Question: I am trying to draw a vertical line that is anchored to a point. I tried to use the height of my Y axis which is fixed to draw the line, but it wasn't centered correctly. So right now I have an infinite line, but that I want is the line to just fill the graph like so

'''
VerticalLineAnnotation lineannot = new VerticalLineAnnotation();
lineannot.AnchorDataPoint = chart.Series[item].Points.Last();
lineannot.LineColor = Color.Red;
lineannot.Width = 3;
lineannot.Visible = true;
lineannot.IsInfinitive = true;
chart.Annotations.Add(lineannot);
'''
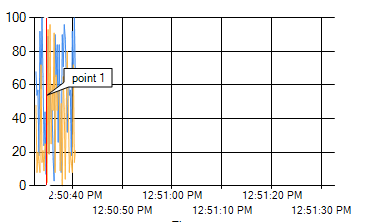
Answer: 'IsInfinitive' is complemented by 'ClipToChartArea'; you can set the line to be clipped to a ChartArea like this:
'''
lineannot.ClipToChartArea = chart.ChartAreas[item].Name;
'''
assuming 'item' is the right area name or index..
Note that 'ClipToChartArea' takes the name of the chart area!
This is the simplest way to do it.
It is also possible to control an annotation's position and size directly:
'''
// Note that directly after adding points this will return NaN:
double maxDataPoint = chart1.ChartAreas[0].AxisY.Maximum;
double minDataPoint = chart1.ChartAreas[0].AxisY.Minimum;
LineAnnotation annotation2 = new LineAnnotation();
annotation2.IsSizeAlwaysRelative = false;
annotation2.AxisX = chart1.ChartAreas[0].AxisX;
annotation2.AxisY = chart1.ChartAreas[0].AxisY;
annotation2.AnchorY = minDataPoint;
annotation2.Height = maxDataPoint - minDataPoint;;
annotation2.Width = 0;
annotation2.LineWidth = 2;
annotation2.StartCap = LineAnchorCapStyle.None;
annotation2.EndCap = LineAnchorCapStyle.None;
annotation2.AnchorX = 21; // <- your point
annotation2.LineColor = Color.Pink; // <- your color
chart1.Annotations.Add(annotation2);
'''